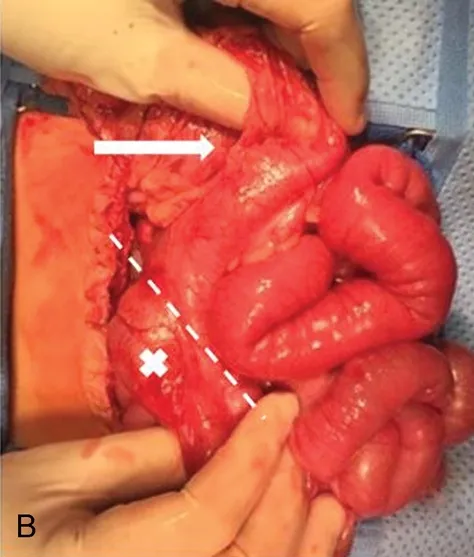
(B) Solid arrow showing medial mobilization of right colon. Dashed lined showing the transition point of obstruction after detorsion of the cecum ("x" mark).
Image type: medical_photograph (other_medical_photograph)